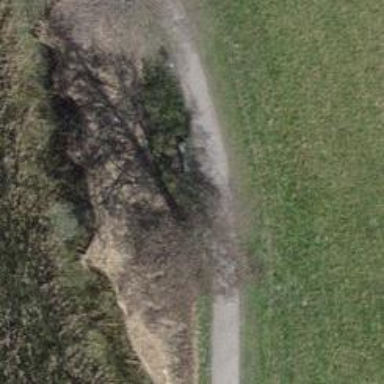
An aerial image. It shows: Bench for seating.